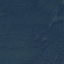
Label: Forest